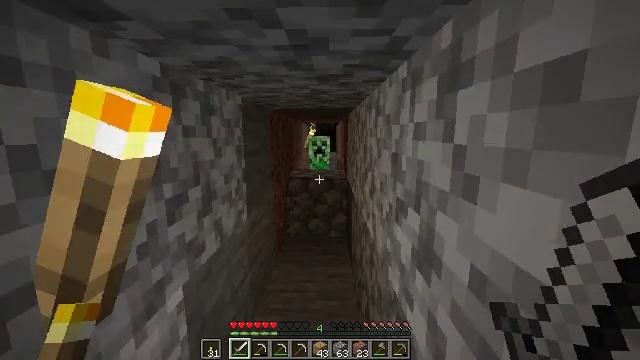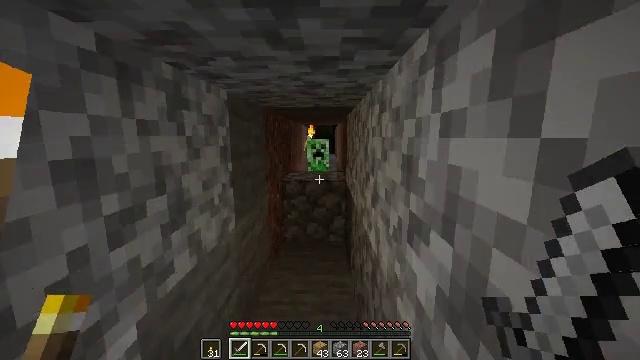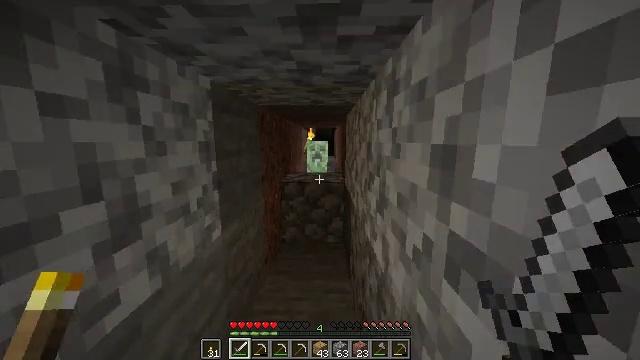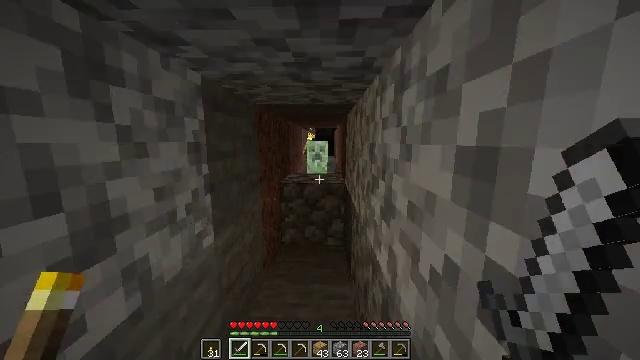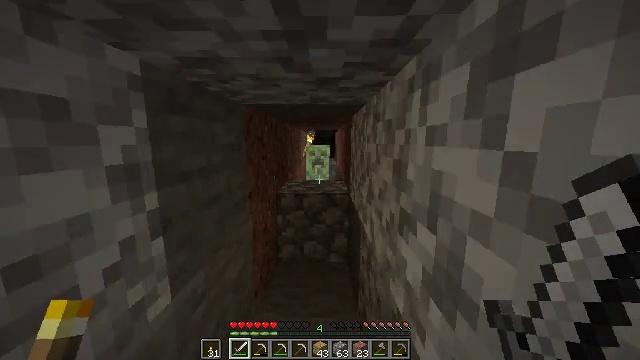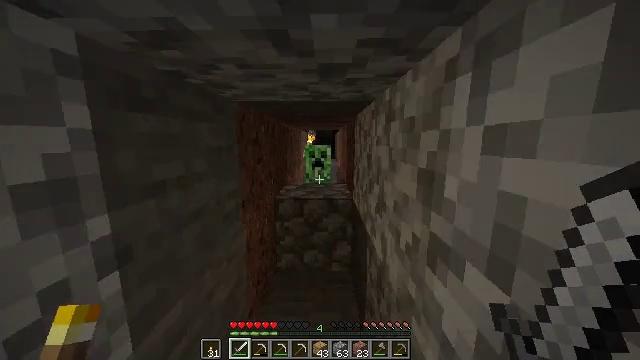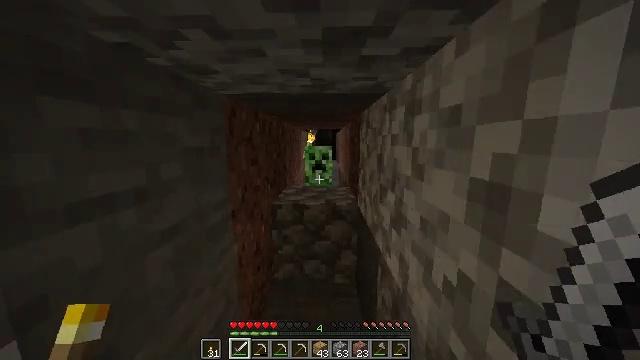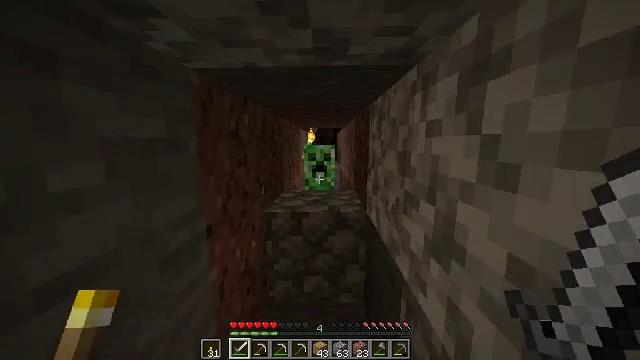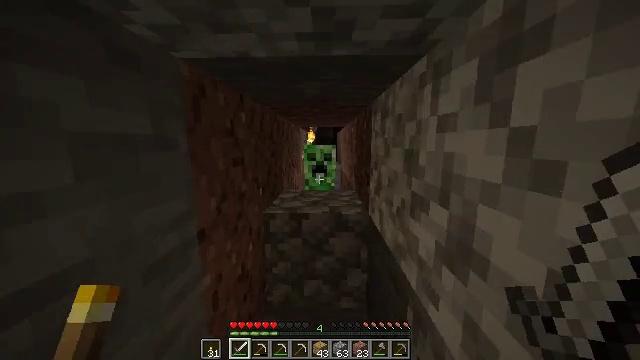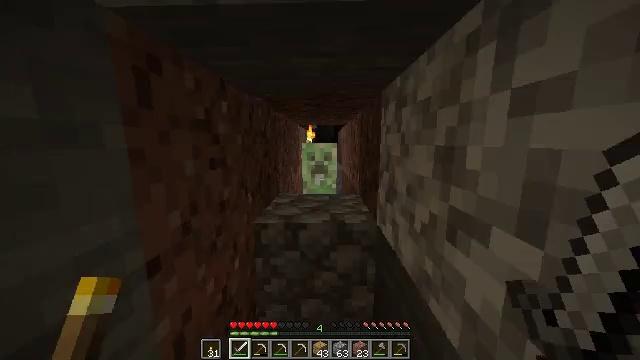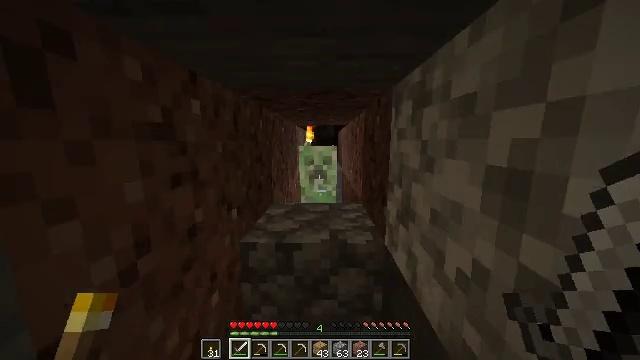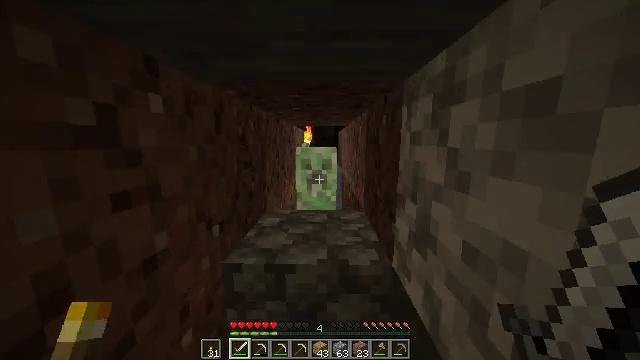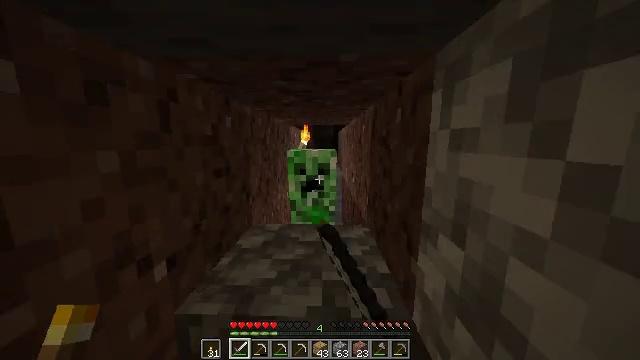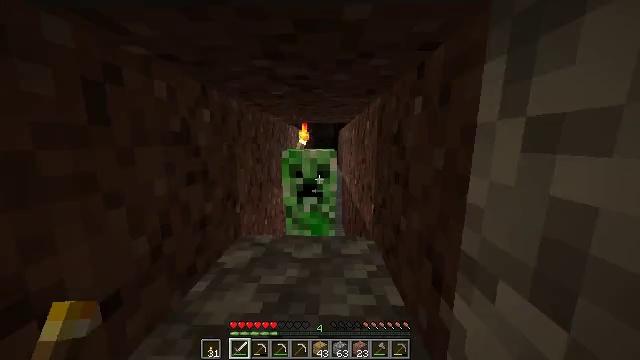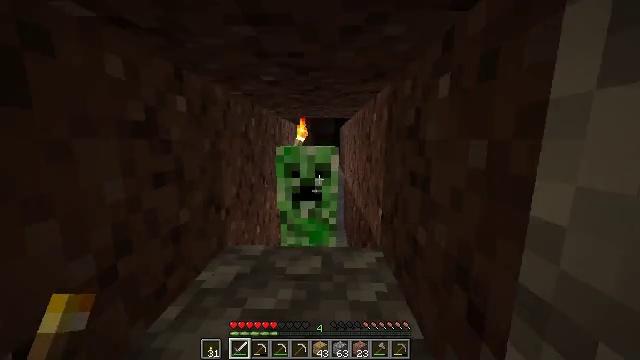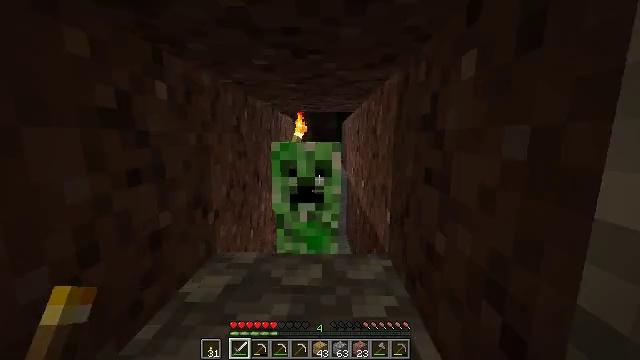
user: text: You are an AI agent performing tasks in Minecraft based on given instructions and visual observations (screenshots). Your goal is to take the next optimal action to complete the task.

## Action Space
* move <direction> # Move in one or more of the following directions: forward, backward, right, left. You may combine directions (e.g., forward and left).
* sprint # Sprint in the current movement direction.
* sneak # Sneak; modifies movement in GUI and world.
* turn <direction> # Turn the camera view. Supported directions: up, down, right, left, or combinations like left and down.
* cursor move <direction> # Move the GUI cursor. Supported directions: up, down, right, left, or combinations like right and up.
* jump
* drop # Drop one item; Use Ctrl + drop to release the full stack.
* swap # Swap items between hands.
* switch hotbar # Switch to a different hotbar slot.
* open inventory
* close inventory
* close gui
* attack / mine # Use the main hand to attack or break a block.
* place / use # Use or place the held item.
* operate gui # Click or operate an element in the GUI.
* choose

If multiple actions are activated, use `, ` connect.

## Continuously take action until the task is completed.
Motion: motion action
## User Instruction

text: Combat the creeper.
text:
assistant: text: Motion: move forward, sprint
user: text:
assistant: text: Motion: move forward, sprint
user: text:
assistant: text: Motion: move forward, sprint
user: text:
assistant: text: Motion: move forward, sprint
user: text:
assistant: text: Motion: move forward, sprint
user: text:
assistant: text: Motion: move forward, sprint
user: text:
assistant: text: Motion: move forward, sprint
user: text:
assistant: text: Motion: move forward, sprint
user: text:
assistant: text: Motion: move forward, sprint
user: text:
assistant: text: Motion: move forward, sprint
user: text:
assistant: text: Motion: move forward, sprint, attack / mine
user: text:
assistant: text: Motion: move forward, sprint, attack / mine
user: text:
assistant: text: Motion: no_op
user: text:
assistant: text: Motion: no_op
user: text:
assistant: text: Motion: attack / mine
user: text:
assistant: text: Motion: no_op